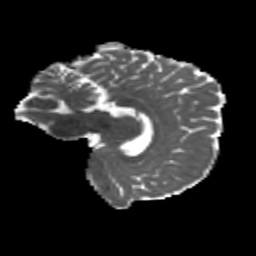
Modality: MD
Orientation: sagittal
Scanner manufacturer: siemens
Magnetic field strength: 3 T
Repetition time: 4.16 s
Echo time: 0.0806 s